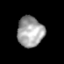
Tissue: prostate
Cell type: Fibroblasts
Senescence score: 0.7501
Nuclear area (px): 782
Mean DAPI intensity: 162.907